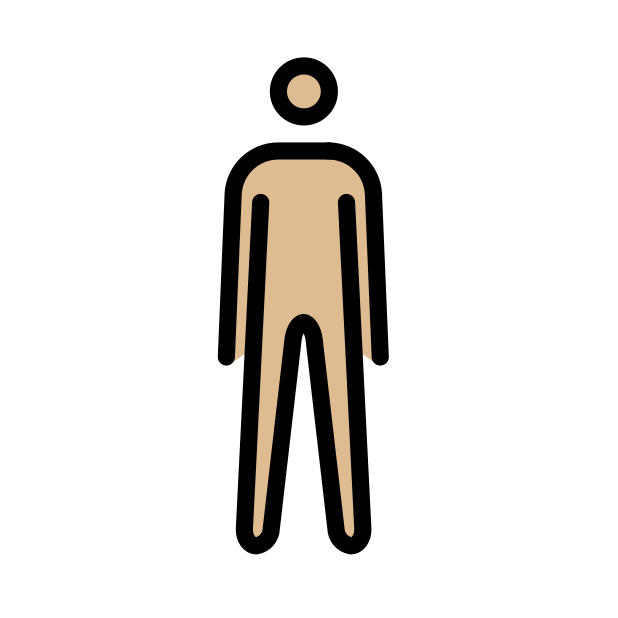
person standing: medium-light skin tone